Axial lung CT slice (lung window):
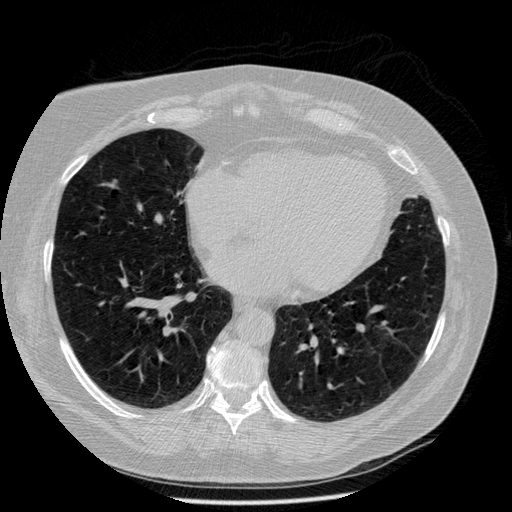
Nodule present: no